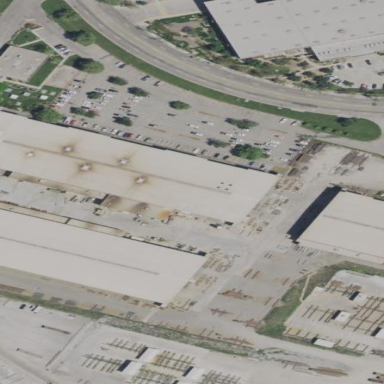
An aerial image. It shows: Industrial building.